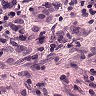
Metastatic tissue present: yes